Aerial crown-view tile of a tropical tree (Barro Colorado Island, Panama), acquired 20250512:
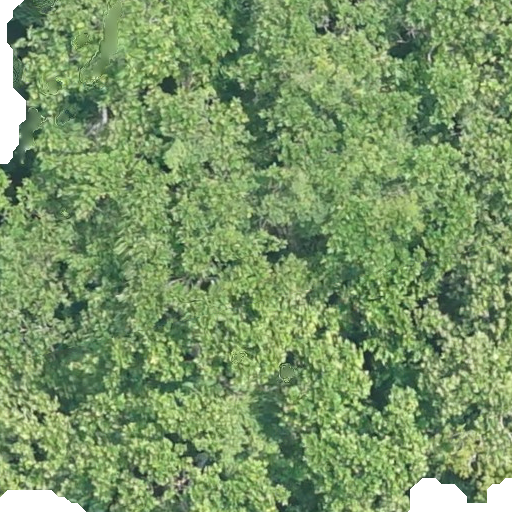
Species: Anacardium excelsum
GBIF accepted scientific name: Anacardium excelsum
Crown area: 522.808 m²